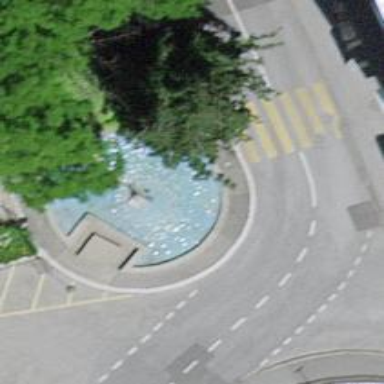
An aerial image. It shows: Fountain.